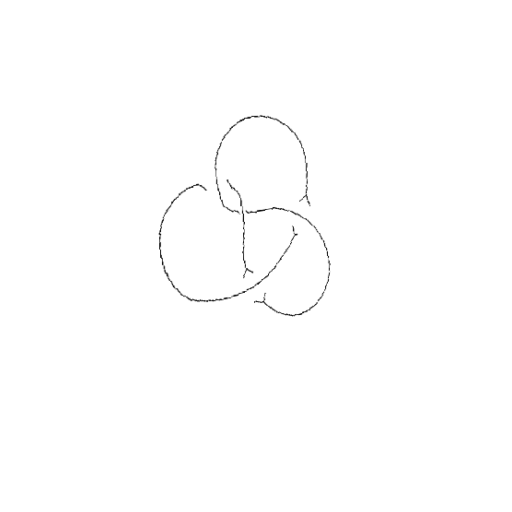
Crossing number: 4